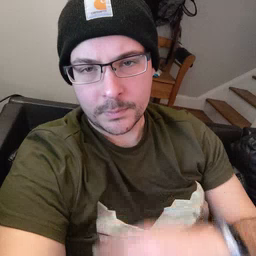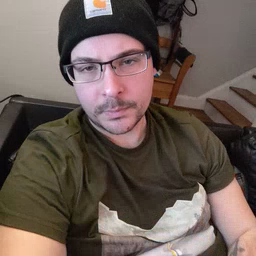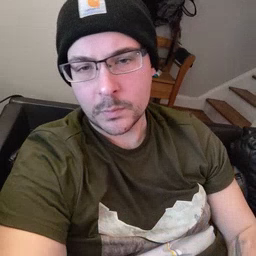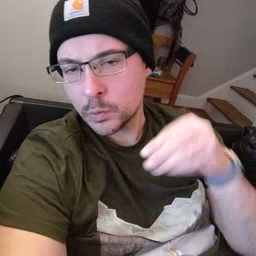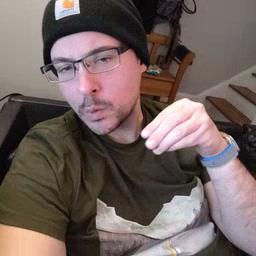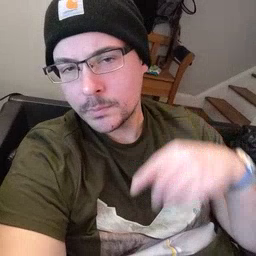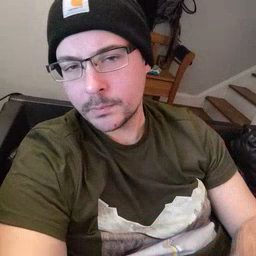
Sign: store